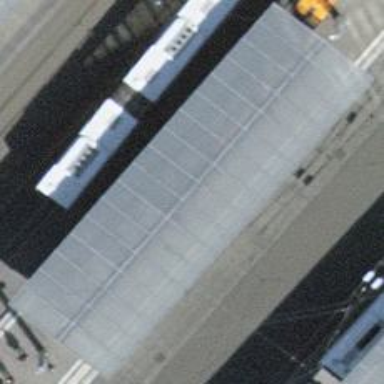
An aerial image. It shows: Shelter for public transport located on roof.